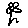
Label: flower